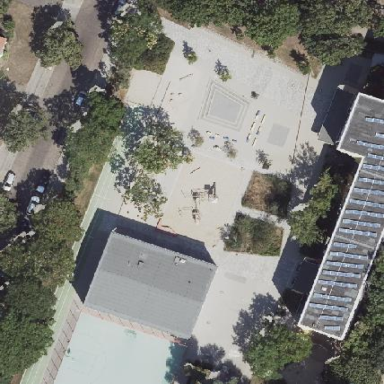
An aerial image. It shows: Sandpit playground.